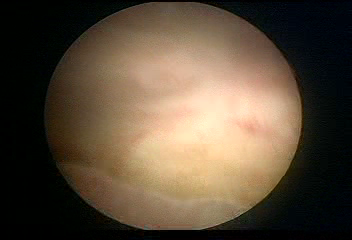
Modality: WLC
Class: Normal mucosa
Bladder cancer association: No